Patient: sex M, age 64
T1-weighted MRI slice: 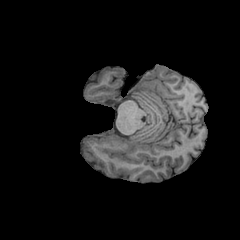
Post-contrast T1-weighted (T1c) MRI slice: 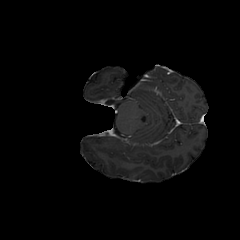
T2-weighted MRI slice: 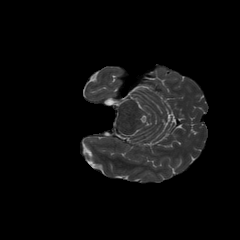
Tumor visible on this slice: no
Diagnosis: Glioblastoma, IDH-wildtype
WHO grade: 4